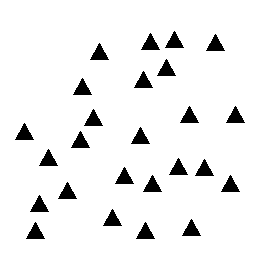
Squares: 0
Triangles: 25
Stars: 0
Total shapes: 25